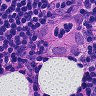
Metastatic tissue present: yes